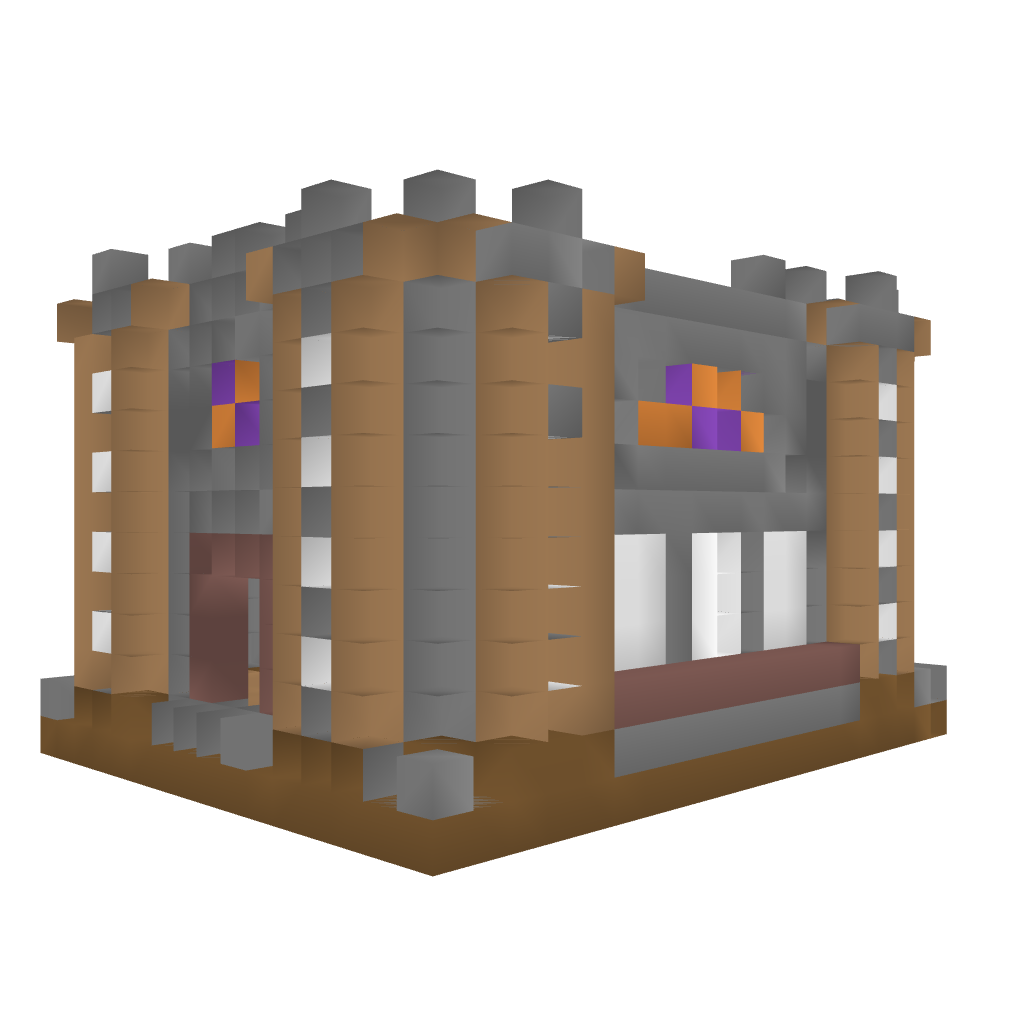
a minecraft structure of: Gatehouse high quality